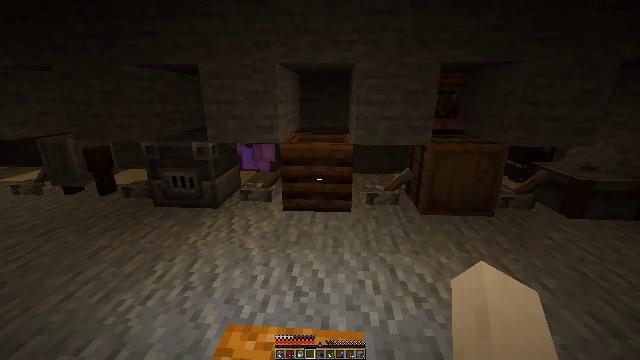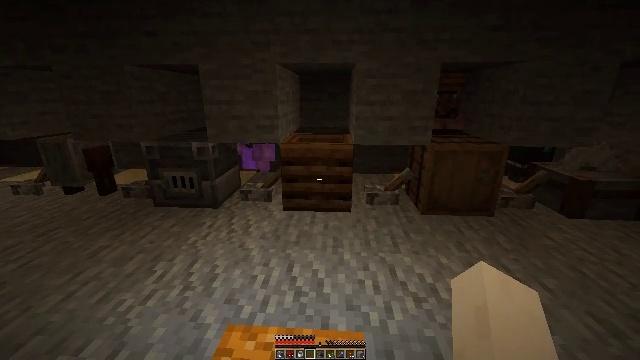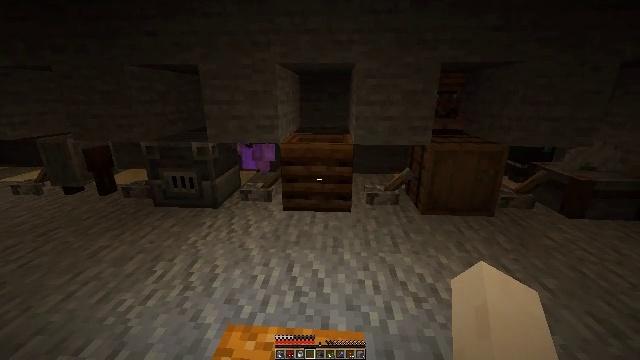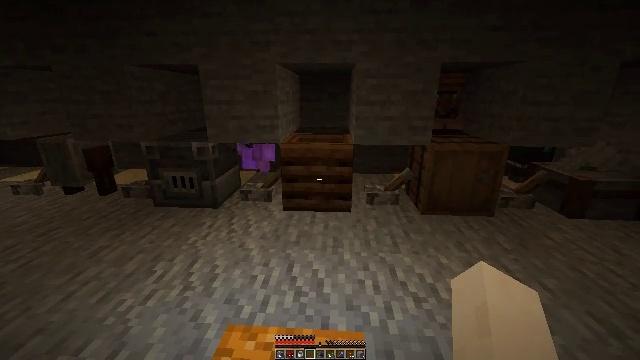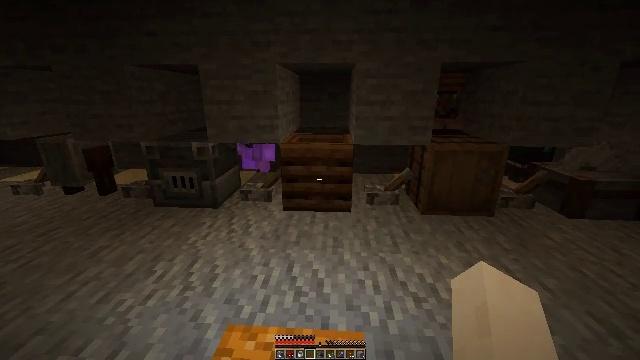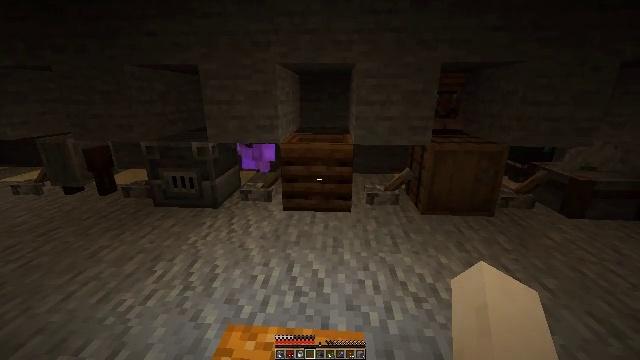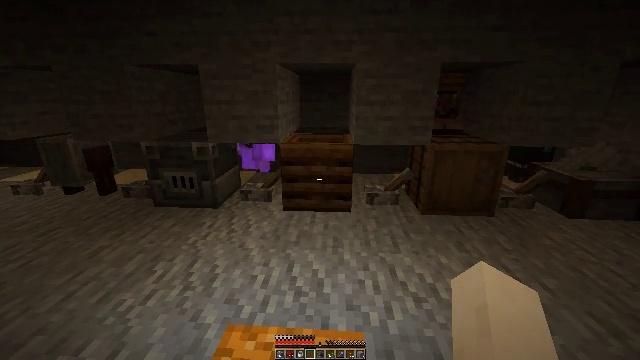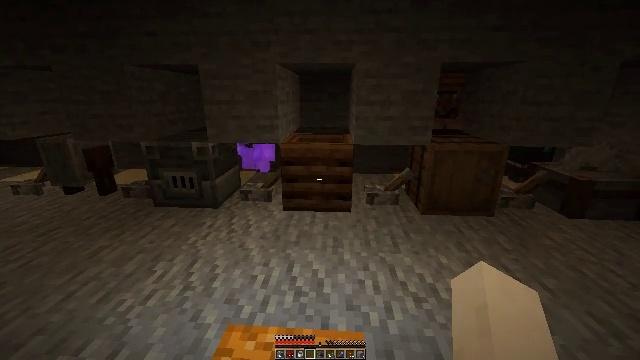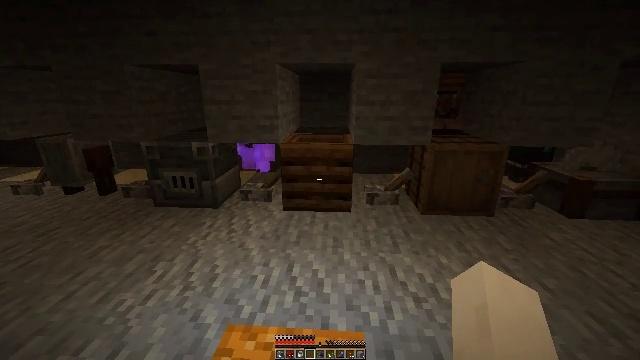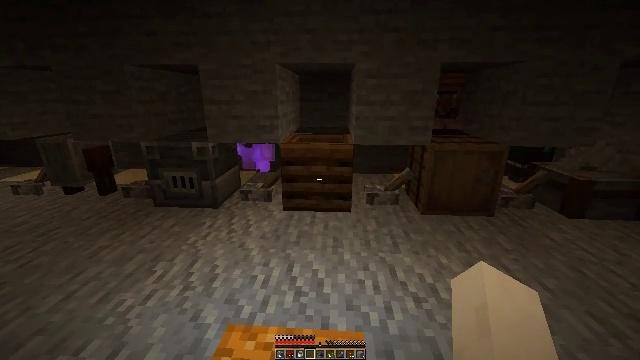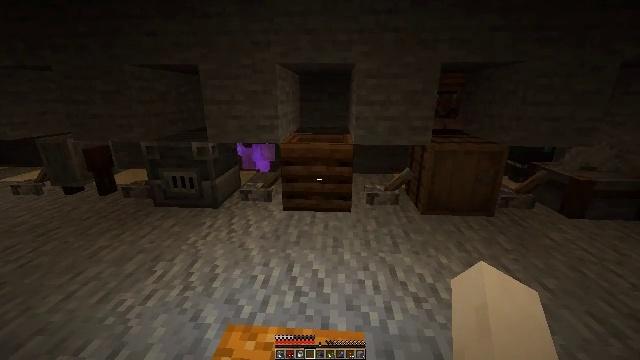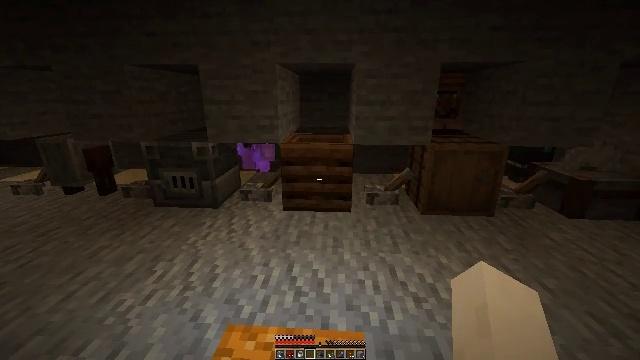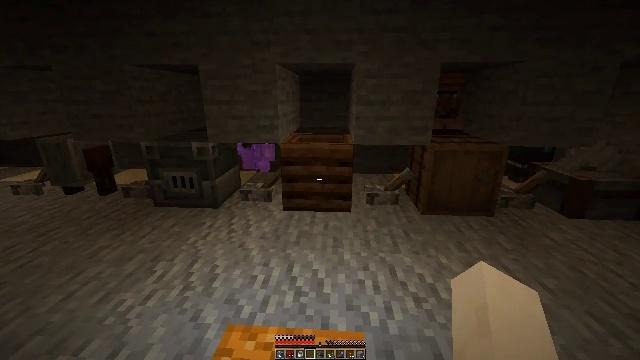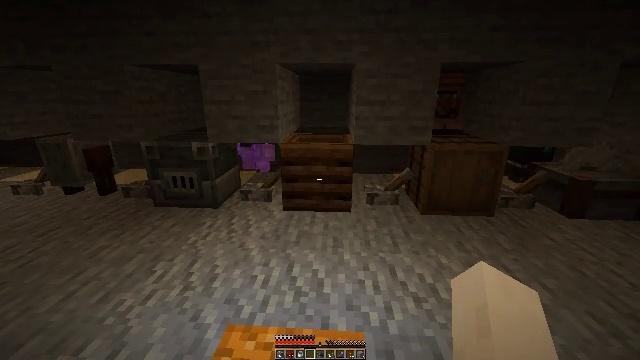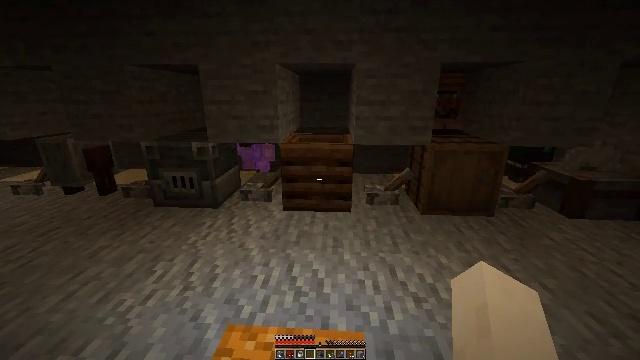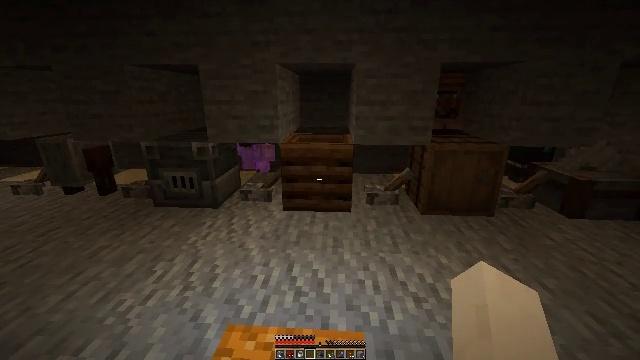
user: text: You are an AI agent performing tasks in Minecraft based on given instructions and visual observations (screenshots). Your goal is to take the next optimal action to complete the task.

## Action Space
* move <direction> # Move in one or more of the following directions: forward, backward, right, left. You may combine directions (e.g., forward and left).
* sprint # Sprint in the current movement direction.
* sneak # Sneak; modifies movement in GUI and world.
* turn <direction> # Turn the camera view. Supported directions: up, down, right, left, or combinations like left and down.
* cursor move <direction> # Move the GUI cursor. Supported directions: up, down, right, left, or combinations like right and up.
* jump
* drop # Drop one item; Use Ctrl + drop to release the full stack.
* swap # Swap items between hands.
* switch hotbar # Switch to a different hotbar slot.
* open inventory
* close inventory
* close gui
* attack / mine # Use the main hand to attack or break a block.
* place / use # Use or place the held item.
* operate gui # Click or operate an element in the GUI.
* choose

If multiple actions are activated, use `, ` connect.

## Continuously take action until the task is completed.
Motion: motion action
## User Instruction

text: Break the brewing stand to collect it.
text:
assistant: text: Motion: no_op
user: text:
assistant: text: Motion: no_op
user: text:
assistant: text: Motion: no_op
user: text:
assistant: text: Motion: no_op
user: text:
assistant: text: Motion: no_op
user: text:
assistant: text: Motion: no_op
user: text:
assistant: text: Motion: no_op
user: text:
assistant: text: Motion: no_op
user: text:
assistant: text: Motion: no_op
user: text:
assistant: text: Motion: no_op
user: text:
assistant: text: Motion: no_op
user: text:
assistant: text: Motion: no_op
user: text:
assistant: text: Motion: no_op
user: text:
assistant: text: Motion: no_op
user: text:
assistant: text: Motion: no_op
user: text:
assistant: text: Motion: no_op
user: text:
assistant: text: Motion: no_op
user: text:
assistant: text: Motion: no_op
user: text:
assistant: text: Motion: no_op
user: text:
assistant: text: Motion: no_op
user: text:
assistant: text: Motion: turn left
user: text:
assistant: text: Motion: turn left and down
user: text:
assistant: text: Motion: turn left
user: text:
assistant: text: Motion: turn left
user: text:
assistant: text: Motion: no_op
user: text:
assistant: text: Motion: move left
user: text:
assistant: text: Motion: move left, turn left and up
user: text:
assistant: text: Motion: move forward and move left, turn left and up
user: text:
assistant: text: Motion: move forward and move left, turn left and up
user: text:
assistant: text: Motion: move forward and move left, turn left